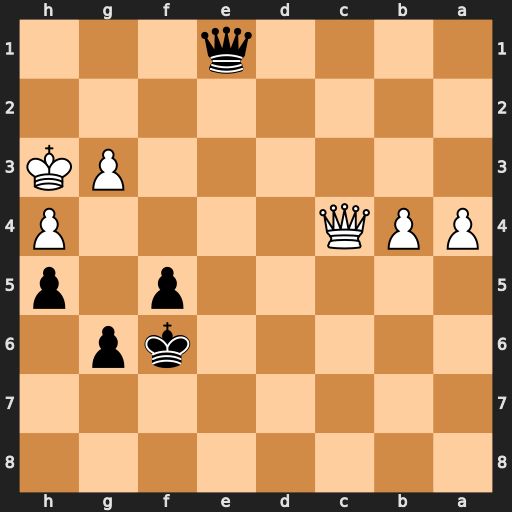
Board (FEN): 8/8/5kp1/5p1p/PPQ4P/6PK/8/4q3
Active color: b
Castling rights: -
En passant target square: -
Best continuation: Qh1#